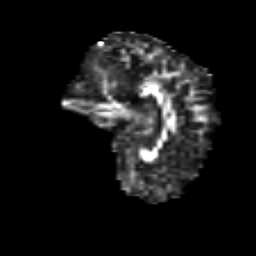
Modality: FA
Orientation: sagittal
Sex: female
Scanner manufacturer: siemens
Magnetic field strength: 3 T
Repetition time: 5 s
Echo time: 0.071 s